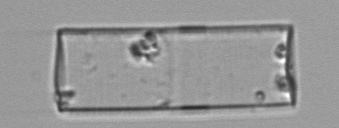
Label: Guinardia_flaccida